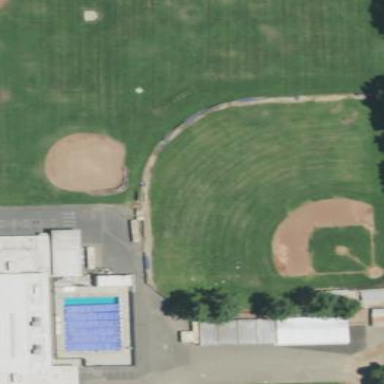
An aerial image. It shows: Baseball pitch for leisure land.